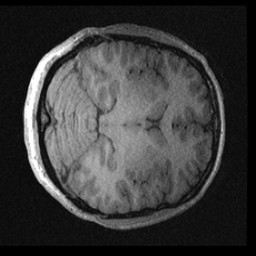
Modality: T1w
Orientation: axial
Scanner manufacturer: ge
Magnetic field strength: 3 T
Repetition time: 0.007008 s
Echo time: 0.002612 s